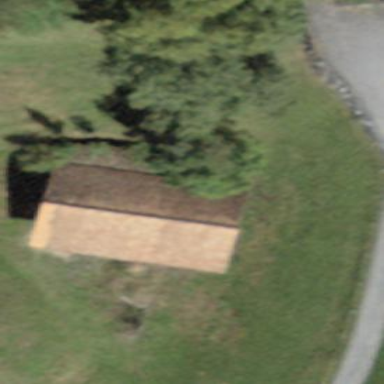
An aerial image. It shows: Rural barn.